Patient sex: M
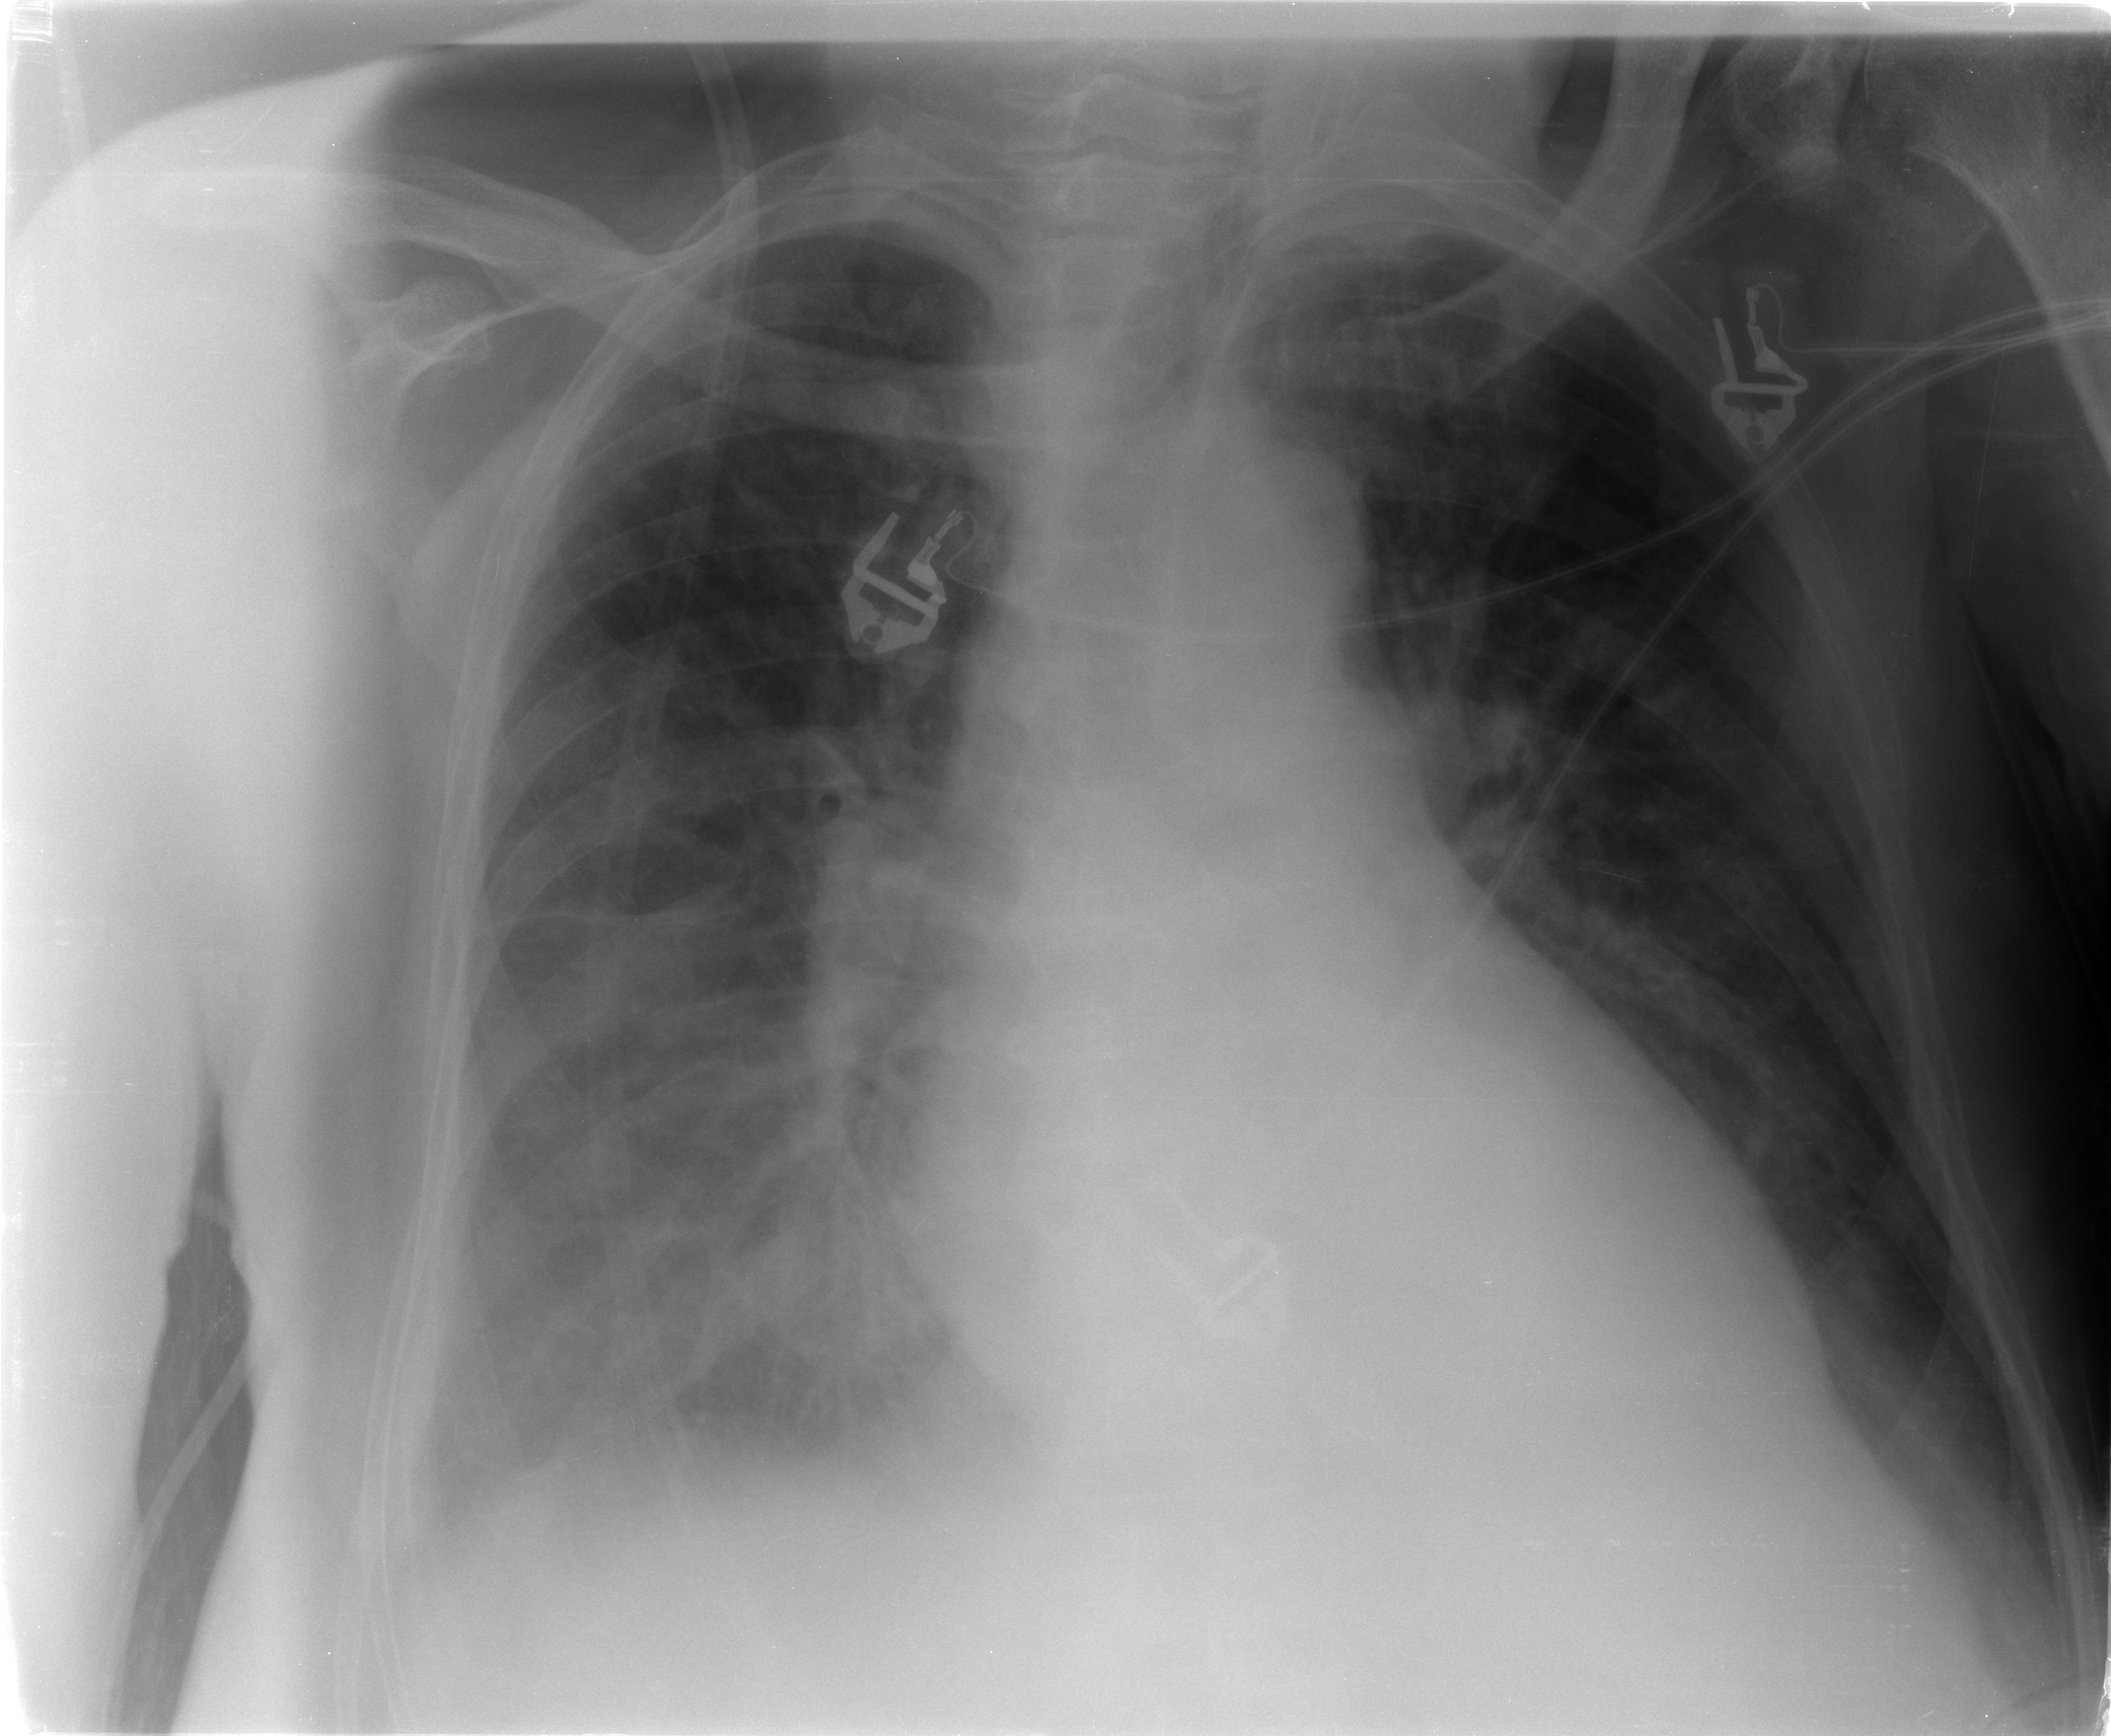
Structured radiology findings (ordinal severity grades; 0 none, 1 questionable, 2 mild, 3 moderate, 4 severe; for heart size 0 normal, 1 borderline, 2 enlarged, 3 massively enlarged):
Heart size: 1
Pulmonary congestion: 2
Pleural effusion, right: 2
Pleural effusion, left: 0
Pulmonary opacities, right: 2
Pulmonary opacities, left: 1
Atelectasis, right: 2
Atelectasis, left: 2